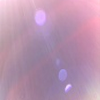
Label: sunburn